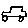
Label: car